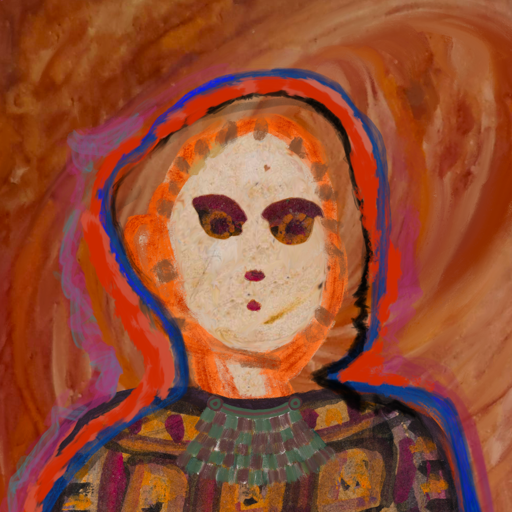
Background: Pious_Lady, Head And Neck Front: Rupkatha, Face Front: Doll, Bust: Doll, Hair Front: Experience, Head Accessory: Blank, Second Necklace: After_Raid, Necklace: Blank, Baby: Blank